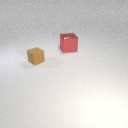
small brown rubber cube to the left of large red metal cube